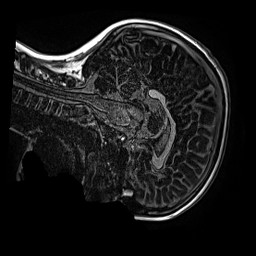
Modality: MP2RAGE
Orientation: sagittal
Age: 11
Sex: male
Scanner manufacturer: siemens
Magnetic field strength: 3 T
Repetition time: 4 s
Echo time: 0.00299 s